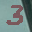
Label: 3